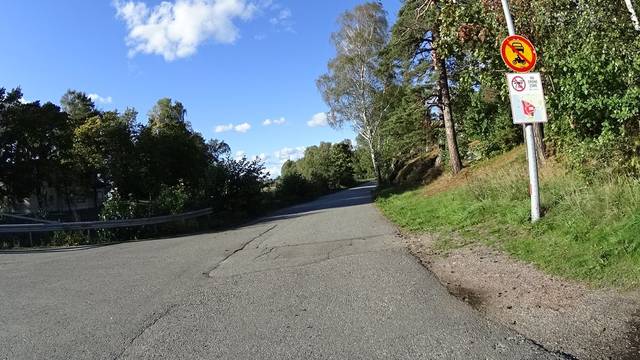
Region: Finland
Coordinates: 60.189, 24.874